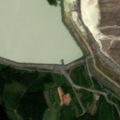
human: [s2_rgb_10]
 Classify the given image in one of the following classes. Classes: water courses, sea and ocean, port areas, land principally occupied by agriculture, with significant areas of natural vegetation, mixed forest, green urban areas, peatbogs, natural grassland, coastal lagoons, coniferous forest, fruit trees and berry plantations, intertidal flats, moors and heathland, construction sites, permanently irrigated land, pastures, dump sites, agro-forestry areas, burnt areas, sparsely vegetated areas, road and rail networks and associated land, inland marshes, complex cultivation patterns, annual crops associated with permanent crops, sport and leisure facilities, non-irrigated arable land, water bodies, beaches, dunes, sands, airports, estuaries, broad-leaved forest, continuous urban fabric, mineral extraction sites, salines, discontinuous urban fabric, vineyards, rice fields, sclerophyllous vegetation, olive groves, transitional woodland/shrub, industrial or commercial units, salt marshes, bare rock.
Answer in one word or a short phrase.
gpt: dump sites, non-irrigated arable land, land principally occupied by agriculture, with significant areas of natural vegetation, coniferous forest, mixed forest, water bodies